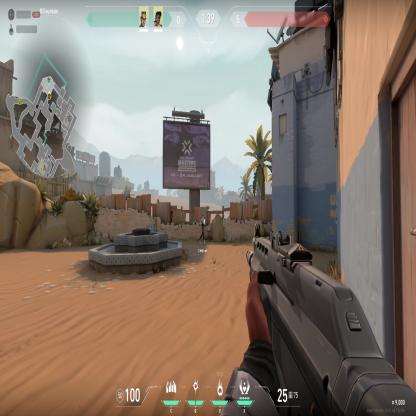
Label: teammate